Question: I'm trying to click the button "ok" in this image:

I want to click the button "ok" in this image,
this button is not an element in the HTML code so I cannot locate it by anything.
This is a pop up as a result of making an error in the registration process on some websites.
Can anyone please help? And if there's a solution, can you tell me where to put it exactly in the code?
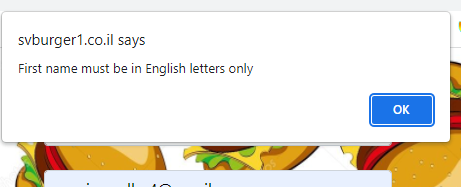
Answer: time.sleep(5)
driver.switch_to.alert.accept()
'''
this is the answer
'''